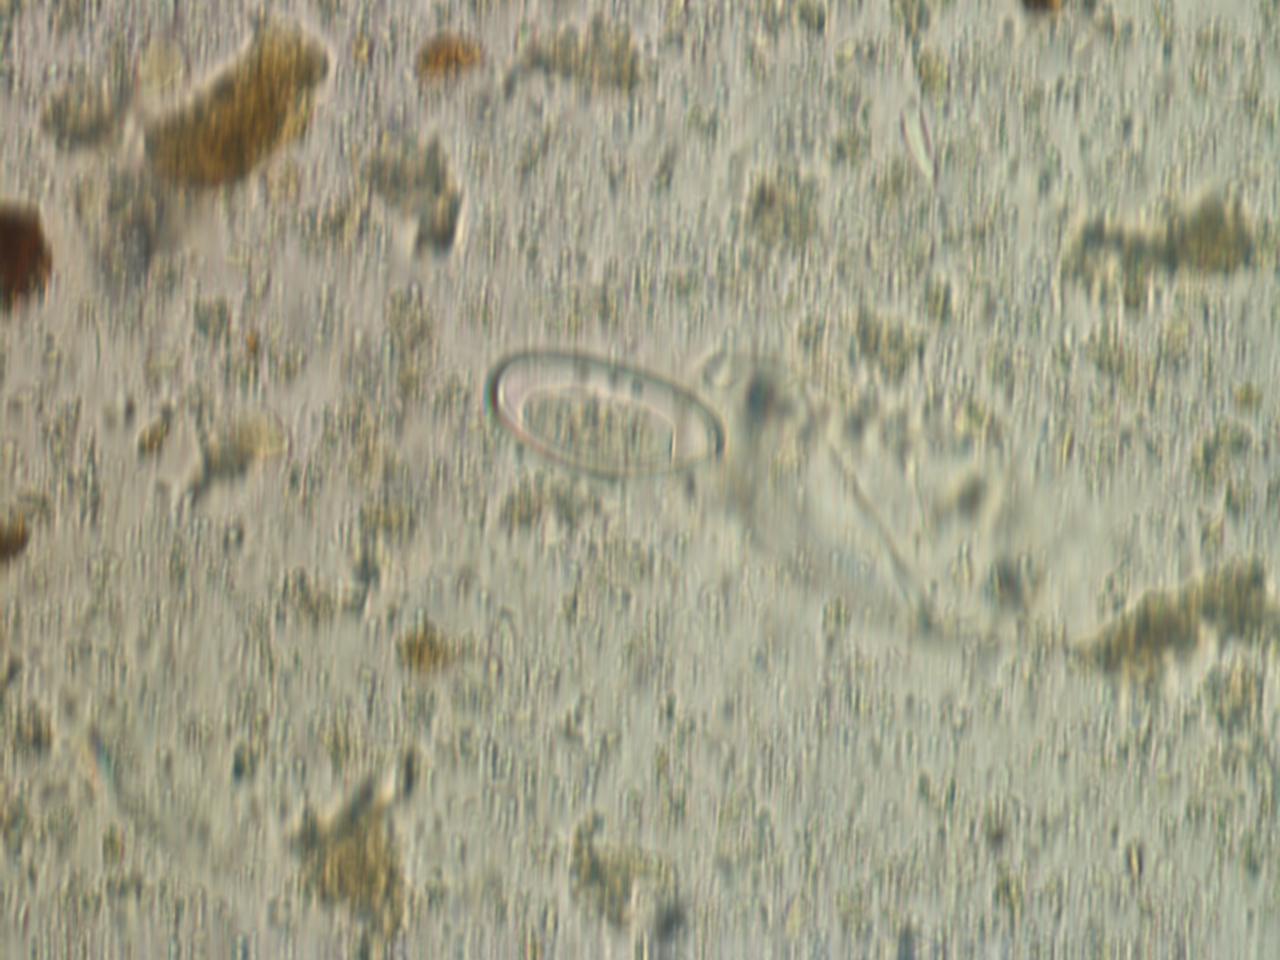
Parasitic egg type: Enterobius vermicularis